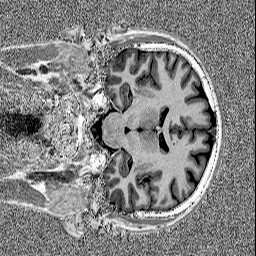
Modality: MP2RAGE
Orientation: coronal
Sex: male